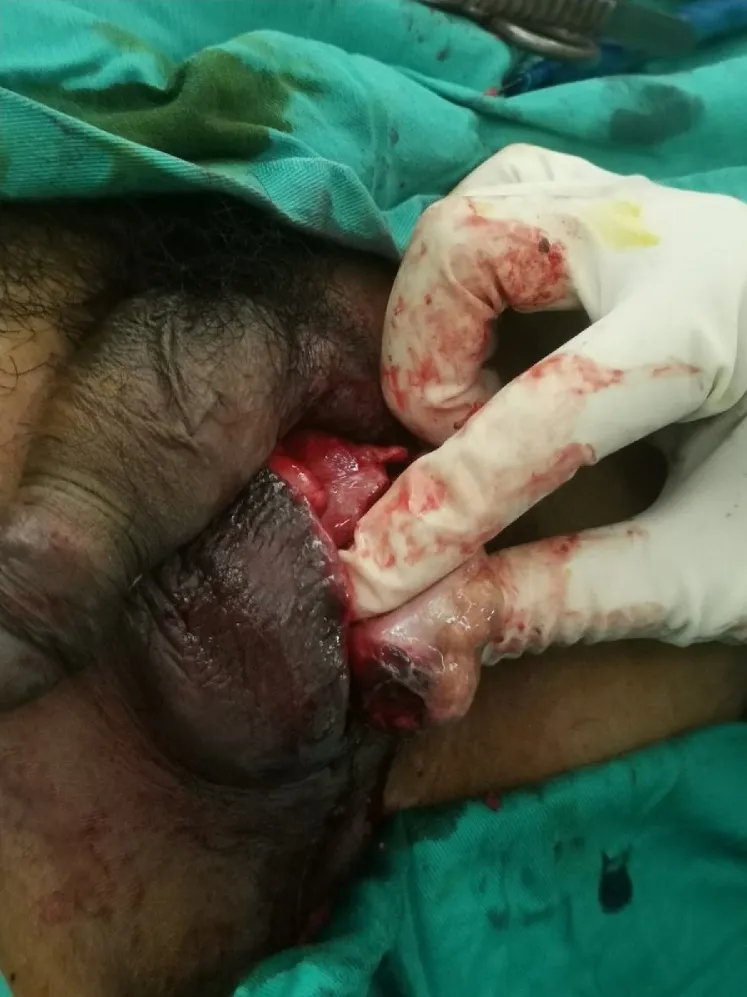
Image from the second surgery showing a suppurative non-viable left testis.
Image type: medical_photograph (other_medical_photograph)